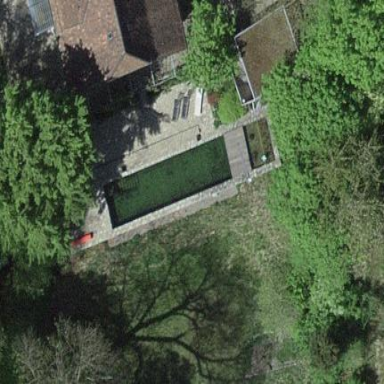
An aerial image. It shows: Swimming pool located in leisure land.